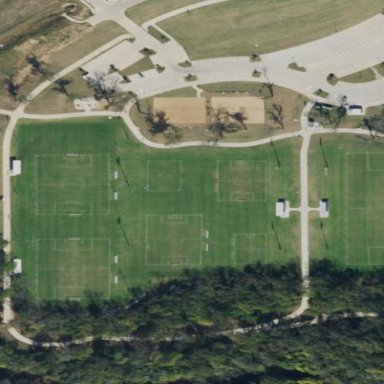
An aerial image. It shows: Soccer pitch for leisure land activities.